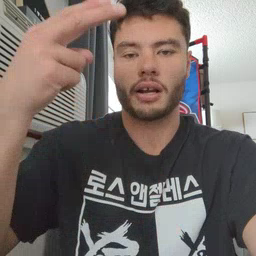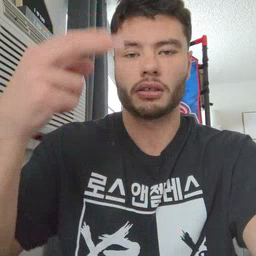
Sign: high